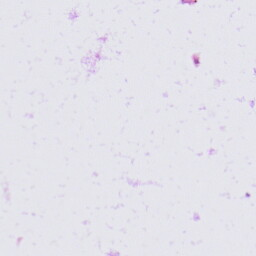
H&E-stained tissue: Skin